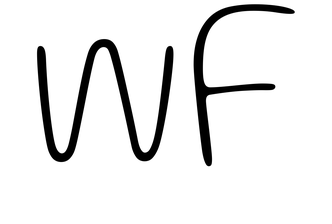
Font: Gluten_Thin